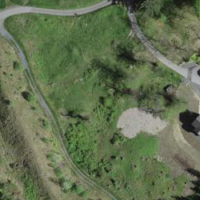
EUNIS habitat code: 44
Species observed at this site:
Tussilago farfara